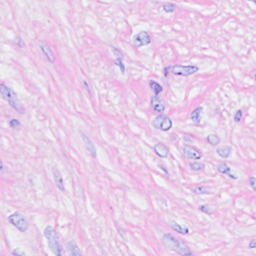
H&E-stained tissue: Breast